Question: Here is my navigation bar

I had a problem about changing vertical position of Settings 'UIBarButtonItem' on my navigation bar. I would like to move the button item "Settings" down
Here is my code
'''
UIBarButtonItem *settingsItem = [[UIBarButtonItem alloc] initWithTitle:@"Settings" style:UIBarButtonItemStylePlain target:self action:nil];
self.navItem.rightBarButtonItem = settingsItem;
[[UIBarButtonItem appearance] setTitlePositionAdjustment:UIOffsetMake(0,-10) forBarMetrics:UIBarMetricsDefault];
'''
I had tried it again and again. It seemed that it's not work
Could anyone suggest me how to move the button item "Settings" down ?
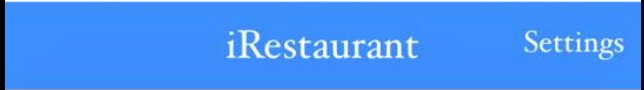
Answer: You can easily add a Custom Button to your NavigationBarItem, Here is the way,
'''
UIButton *button = [UIButton buttonWithType:UIButtonTypeCustom]; //create custom Button
[button setTitle:@"Settings" forState:UIControlStateNormal];
[button.titleLabel setFont:[UIFont systemFontOfSize:14.0]];
[button setTitleColor:[UIColor colorWithRed:179.0/255.0 green:40.0/255.0 blue:18.0/255.0 alpha:1] forState:UIControlStateNormal];
button.frame = CGRectMake(0, 0, 50, 20); //Button frame
[button addTarget:self action:@selector(yourCustomSelectorHere) forControlEvents:UIControlEventTouchUpInside]; //Add action method to the button here
UIView *backButtonView = [[UIView alloc] initWithFrame:CGRectMake(0, 0, 63, 33)];
backButtonView.bounds = CGRectOffset(backButtonView.bounds, -14, -7);
[backButtonView addSubview:button];
UIBarButtonItem *barBtnItem = [[UIBarButtonItem alloc]initWithCustomView: backButtonView]; //set button as UIBarButtonItem
self.navigationItem.rightBarButtonItem = barBtnItem; //set barBtnItem to rightBarButtonItem
'''
By changing 'backButtonView.bounds' values you can change the origin of the Button